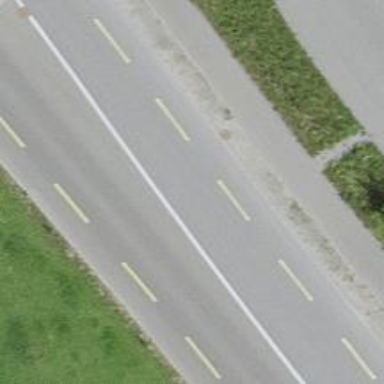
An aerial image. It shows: Primary highway with asphalt surface and designated cycle lane.